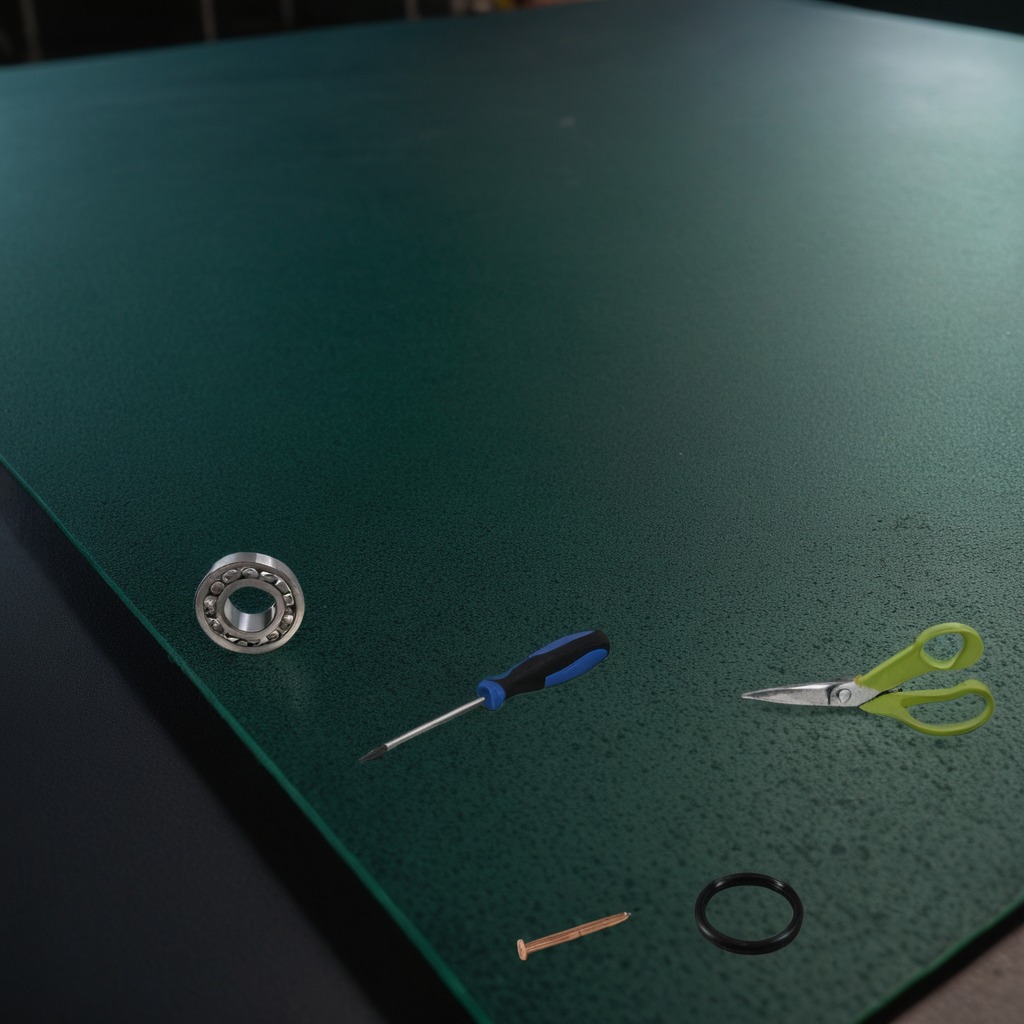
A metal ball bearing, a rubber Oring, an iron nail, a screwdriver, and a pair of scissors are lying on the granite tabletop.